Question: # High CPU usage on IIS process
I'm currently investigating high CPU usage on one of our production servers, I'm stuck and hope that someone here is able to help. Comparing CPU usage with number of inbound web-service calls (WCF and REST) tells me that they are unrelated, CPU usage seems to climb whenever calls are increasing or dropping.
### The setup
- - - - -
### The Problem
Recently our CPU usage has increased drastically, the pattern seems to be that CPU usage climbs from midnight (where pool i recycled) and keeps climbing until pool is recycled again.

### The Data
By analyzing taskmanager and using perfmon counters I have been able to confirm that it indeed is our W3WP process that consumes the CPU.
I configured DebugDiag 2.1 to take 3 memory dumps 10 sec apart when CPU consumption raised over a threshold of 50% for more than 10 sec. (normal CPU usage before this problem was 5-10%)
Looking into the dump files using ntsd, I see that several threads consume a lot of CPU:
'''
0:047> !runaway
User Mode Time
Thread Time
47:2920 0 days 0:24:42.921
49:1f1c 0 days 0:23:07.796
52:2ed8 0 days 0:21:38.218
54:1560 0 days 0:21:37.937
48:273c 0 days 0:21:19.140
59:2110 0 days 0:20:56.078
45:2d90 0 days 0:20:35.906
...
19:1c88 0 days 0:00:00.000
'''
(Just showing some of the threads here)
So I try to see what is going on in these threads as this is not expected behavior. All the threads with long running tasks seems to be managed, BUT when ever i try !clrstack on any of them i get:
'''
0:047> !clrstack
OS Thread Id: 0x2920 (47)
Child SP IP Call Site
GetFrameContext failed: 1
00000000000<PHONE>0000000 <unknown>
'''
Which confuses me as I was expecting a managed stack. When I look at the native stack I get something different:
'''
0:047> !dumpstack
OS Thread Id: 0x2920 (47)
Current frame: ntdll!NtWaitForSingleObject+0xa
Child-SP RetAddr Caller, Callee
0000009c46eae730 00007fff0c131118 KERNELBASE!WaitForSingleObjectEx+0x94, calling ntdll!NtWaitForSingleObject
0000009c46eae7d0 00007fff051f91eb clr!CLREventWaitHelper2+0x38, calling kernel32!WaitForSingleObjectEx
0000009c46eae7e0 00007fff0c13155c KERNELBASE!SetEvent+0xc, calling ntdll!NtSetEvent
0000009c46eae810 00007fff051f9197 clr!CLREventWaitHelper+0x1f, calling clr!CLREventWaitHelper2
0000009c46eae870 00007fff051f9120 clr!CLREventBase::WaitEx+0x70, calling clr!CLREventWaitHelper
0000009c46eae8b0 00007fff052890e6 clr!SVR::t_join::join+0x106, calling clr!CLREventBase::WaitEx
0000009c46eae900 00007fff053d5913 clr!SVR::gc_heap::bgc_thread_function+0x97, calling clr!CLREventBase::WaitEx
0000009c46eae940 00007fff0533fcb6 clr!Thread::intermediateThreadProc+0x7d
0000009c46eaeb10 00007fff0ef4086d ntdll!RtlAllocateHeap+0x17d, calling ntdll!RtlpAllocateHeap
0000009c46eaec20 00007fff0ef40073 ntdll!RtlpSubSegmentInitialize+0x2f3, calling ntdll!RtlpHeapGenerateRandomValue32
0000009c46eaeca0 00007fff0ef40c65 ntdll!RtlpLowFragHeapAllocFromContext+0x355, calling ntdll!memset
0000009c46eaed10 00007fff0ef40c65 ntdll!RtlpLowFragHeapAllocFromContext+0x355, calling ntdll!memset
0000009c46eaed70 00007fff0ef407c7 ntdll!RtlAllocateHeap+0xd7, calling ntdll!RtlpLowFragHeapAllocFromContext
0000009c46eaede0 00007fff0ef407c7 ntdll!RtlAllocateHeap+0xd7, calling ntdll!RtlpLowFragHeapAllocFromContext
0000009c46eaee80 00007fff05f5a89a mscoree!calloc_impl+0x72, calling ntdll!RtlAllocateHeap
0000009c46eaeeb0 00007fff0c135ac4 KERNELBASE!SetTEBLangID+0x2c, calling ntdll!RtlSetLastWin32ErrorAndNtStatusFromNtStatus
0000009c46eaeef0 00007fff05cf15e6 mscoreei!calloc_impl+0x5d, calling ntdll!RtlAllocateHeap
0000009c46eaef20 00007fff05cf145b mscoreei!initptd+0xb7, calling mscoreei!unlock
0000009c46eaef30 00007fff0ef40c65 ntdll!RtlpLowFragHeapAllocFromContext+0x355, calling ntdll!memset
0000009c46eaef50 00007fff05cf138e mscoreei!CRT_INIT+0x135, calling kernel32!GetCurrentThreadId
0000009c46eaef80 00007fff05cf11ee mscoreei!__DllMainCRTStartup+0x8a, calling mscoreei!DllMain
0000009c46eaefe0 00007fff0c3b1387 00007fff0c3b1387
0000009c46eaf030 00007fff04c111d2 00007fff04c111d2, calling 00007fff04c11070
0000009c46eaf0c0 00007fff0ef407c7 ntdll!RtlAllocateHeap+0xd7, calling ntdll!RtlpLowFragHeapAllocFromContext
0000009c46eaf0f0 00007fff0ef2c187 ntdll!RtlDeactivateActivationContextUnsafeFast+0xc7, calling ntdll!_security_check_cookie
0000009c46eaf110 00007fff05085c6e MSVCR120_CLR0400!calloc_impl+0x5d, calling ntdll!RtlAllocateHeap
0000009c46eaf120 00007fff0ef2c2a3 ntdll!RtlActivateActivationContextUnsafeFast+0x93, calling ntdll!_security_check_cookie
0000009c46eaf140 00007fff05085d9b MSVCR120_CLR0400!initptd+0xb7, calling MSVCR120_CLR0400!unlock
0000009c46eaf160 00007fff03064d9c clrjit!__DllMainCRTStartup+0x8d, calling clrjit!DllMain
0000009c46eaf190 00007fff0ef4b9b8 ntdll!LdrpReleaseModuleEnumLock+0x1c, calling ntdll!RtlReleaseSRWLockShared
0000009c46eaf1a0 00007fff0ef2c324 ntdll!LdrpCallInitRoutine+0x4c
0000009c46eaf1c0 00007fff0ef4b96b ntdll!LdrpReleaseLoaderLock+0x27, calling ntdll!LdrpReleaseModuleEnumLock
0000009c46eaf200 00007fff0ef2c083 ntdll!LdrpInitializeThread+0x1f3, calling ntdll!LdrpReleaseLoaderLock
0000009c46eaf270 00007fff0ef2bfc3 ntdll!LdrpInitializeThread+0x133, calling ntdll!RtlActivateActivationContextUnsafeFast
0000009c46eaf278 00007fff0ef2bff6 ntdll!LdrpInitializeThread+0x166, calling ntdll!RtlDeactivateActivationContextUnsafeFast
0000009c46eaf2e0 00007fff0ef28fa3 ntdll!_LdrpInitialize+0x93, calling ntdll!NtTestAlert
0000009c46eaf350 00007fff0ef28ec8 ntdll!LdrInitializeThunk+0x18, calling ntdll!NtContinue
0000009c46eaf7c0 00007fff0533fc9f clr!Thread::intermediateThreadProc+0x66, calling clr!_chkstk
0000009c46eaf800 00007fff0e7713d2 kernel32!BaseThreadInitThunk+0x22
0000009c46eaf830 00007fff0ef25444 ntdll!RtlUserThreadStart+0x34
'''
This makes me believe that the thread is waiting for some resource (is this correct?) and this is where I get really lost!
What is going on in those lines in the middle of the trace:
'''
0000009c46eaefe0 00007fff0c3b1387 00007fff0c3b1387
0000009c46eaf030 00007fff04c111d2 00007fff04c111d2, calling 00007fff04c11070
'''
My guess would be that some managed stuff is going on here, but why is !clrstack not working then?
By looking at the first frame it looks to me as it is waiting for some resource handle. I looks like the handle is 0xa but I'm far from sure of this. Looking in to the handle with !handle 0xa ff i get this:
'''
0:047> !handle 0xa ff
Handle 000000000000000a
Type File
Attributes 0
GrantedAccess 0x100020:
Synch
Execute/Traverse
HandleCount 2
PointerCount 65535
No object specific information available
'''
Telling me that this points to a file, but WHAT file, how do I move on from here? Looking at other of the top runway threads gives me the same picture.
### The cry for help
I know that this is a huge questing, but I really need help moving on from here. Am I on the right track or am I just poking around in the dark?
Any help would be greatly appreciated!
### The news
After making our IT dep. record a perfMon dataset to me with some counters that I found interesting I have come to a conclusion: 1) We are leaking threads 2) The GC is going crazy (probably because of the leak).
Any ideas on how to detect what is causing the thread leak?
See the counters here: <URL>
After discovering that we are leaking threads, I have been looking into our code and found some code of interest:
'''
// Initialize TimerExecutionEveryMinute timer
const double timeConversion = 60 * 1000; //convert one minute to milliseconds
var timer1 = new System.Timers.Timer { Enabled = true, Interval = timeConversion };
timer1.Elapsed += TimerExecutionEveryMinute;
'''
and then:
'''
// Execution every minute
public static void TimerExecutionEveryMinute(object sender, EventArgs e)
{
var jpsLogger = KernelContainer.Kernel.Get<IJpsLogger>();
// Initialize MemBag
MemBag.Log.ActivityIdReset(Guid.NewGuid());
MemBag.Log.BaseType = "TimerExecution";
MemBag.Log.BaseClass = "Timer";
MemBag.Log.BaseMethod = "TimerExecutionEveryMinute";
// Statistic timer job
var t1 = jpsLogger.Trace.SpecializedDebug("Analyses.OneMinuteTimer", "One minute timer begin");
var t2 = jpsLogger.Trace.SpecializedDebug("Analyses.OneMinuteTimer", " Method.WriteDB begin");
Method.WriteDB();
jpsLogger.Trace.SpecializedDebug("Analyses.OneMinuteTimer", " Method.WriteDB end", t2);
t2 = jpsLogger.Trace.SpecializedDebug("Analyses.OneMinuteTimer", " Memory.LogCurrentState begin");
Memory.LogCurrentState();
jpsLogger.Trace.SpecializedDebug("Analyses.OneMinuteTimer", " Memory.LogCurrentState end", t2);
//Calculates the CPU load based on samples taken at every timer step
t2 = jpsLogger.Trace.SpecializedDebug("Analyses.OneMinuteTimer", " CPU load begin");
CPULogger.LogCpu();
jpsLogger.Trace.SpecializedDebug("Analyses.OneMinuteTimer", " CPU load end", t2);
// Dump log information to file
t2 = jpsLogger.Trace.SpecializedDebug("Analyses.OneMinuteTimer", " FileLogger.WriteAsync begin");
FileLogger.WriteAsync();
jpsLogger.Trace.SpecializedDebug("Analyses.OneMinuteTimer", " FileLogger.WriteAsync end", t2);
jpsLogger.Trace.SpecializedDebug("Analyses.OneMinuteTimer", "One minute timer end", t1);
}
'''
Could this be the place that is leaking the threads? I believe that System.Timers.Timer spins up new thread every time i creates event and that it is threadsafe so i creates locks around the executing code, the code getting executed every minute among other things write to log files, my thesis if that access to the file gets blocked and threads keeps piling up which would explain the linear raising number of logical threads as seen in <URL>
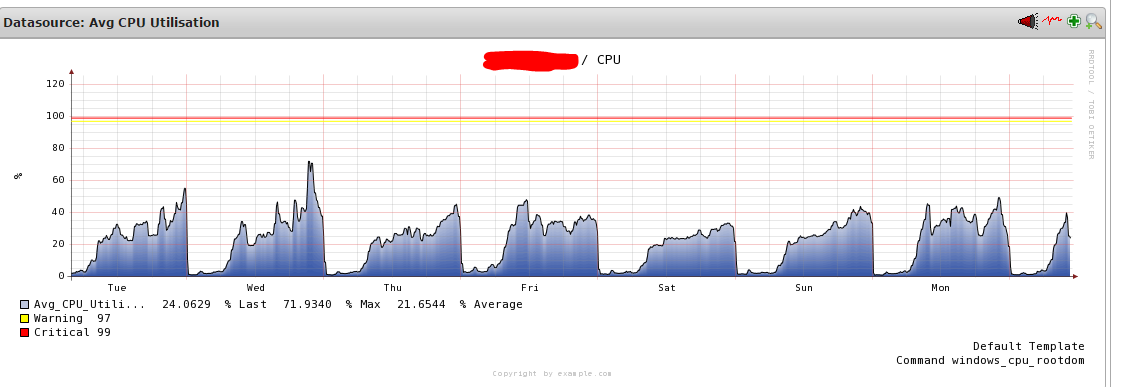
Answer: Ok, here comes a partial answer to your problems. It seems as there is multiple reasons for the high CPU usage, but I managed to find one of the reasons that the GC was going nuts.
Somewhere in our code a developer had inserted a piece of code which logged current ram usage (for monitoring and debugging purposes) every minute. This was implemented like this:
'''
GC.GetTotalMemory(true)
'''
Looking up this method in the docs told me that the bool param actually forces a full GC everytime this method is evoked - A full GC ever one minute! No wonder our CPU and Time in GC spiked out. Changing this to false halved the CPU usage. We still have performance/resource problems but this i a huge step.

Hope that this will be helpful to someone.